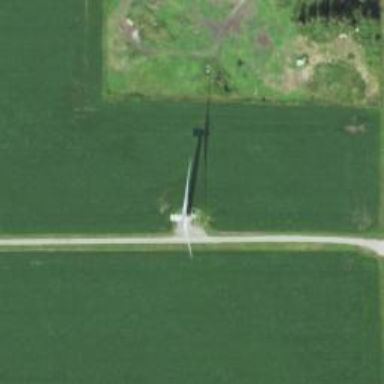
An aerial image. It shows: Wind generator in the form of horizontal axis wind turbine.